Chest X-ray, AP view. Patient: 50 years old, sex F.
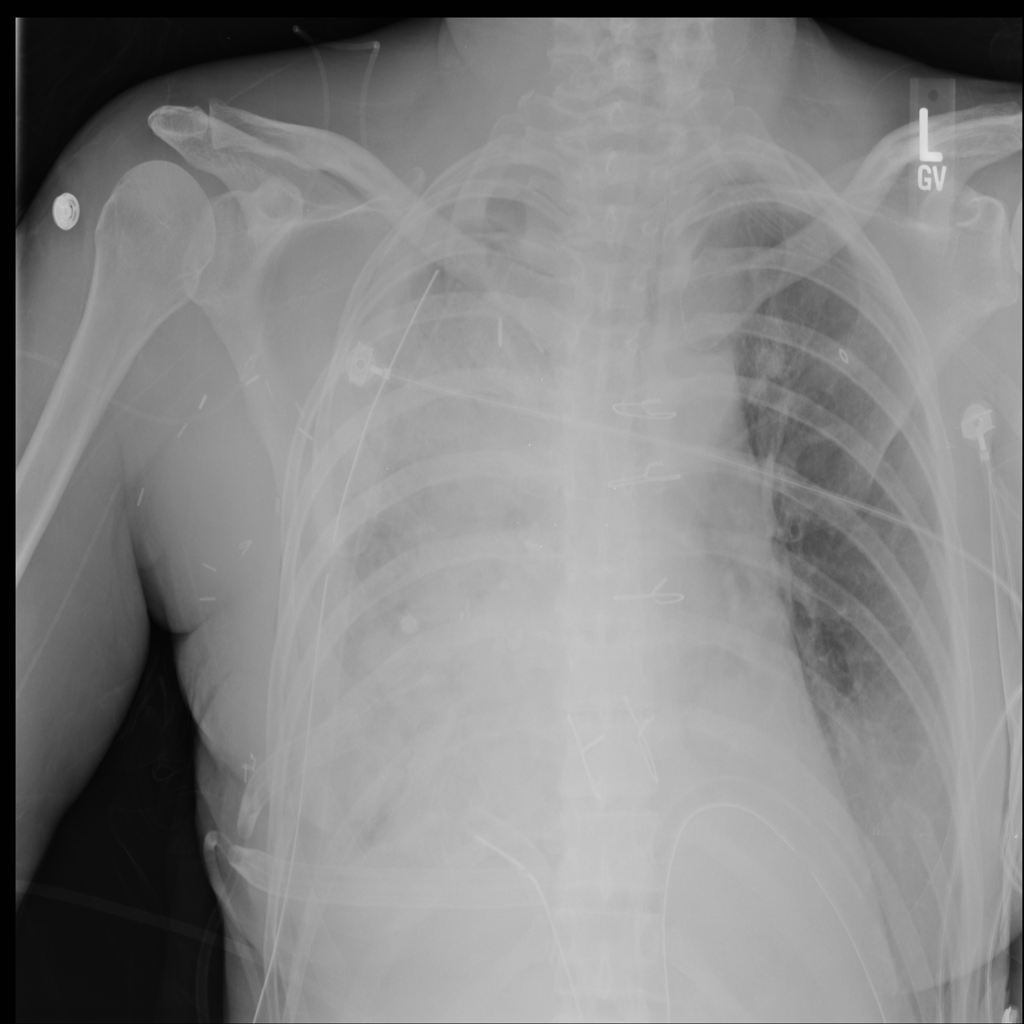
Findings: Consolidation, Effusion, Infiltration, Mass